Interaction volume radius: 10 \u00c5
Interaction volume height: 10 \u00c5
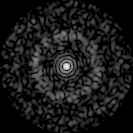
Disorder parameter: 0.8218